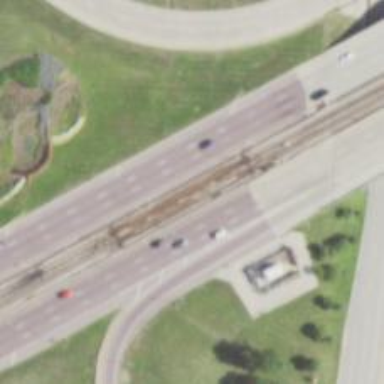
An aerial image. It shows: Railway crossover.